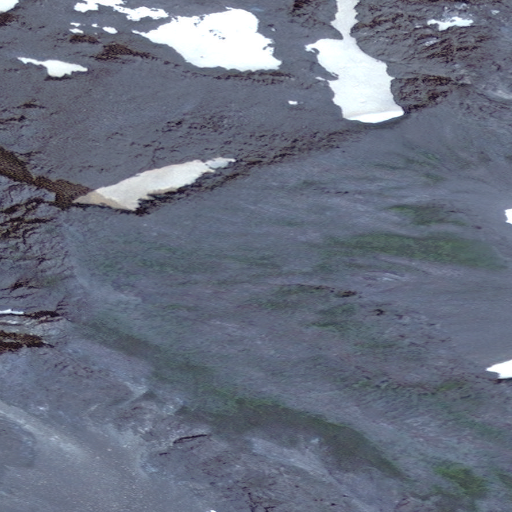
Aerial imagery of mountain in Alaska named Cupola Peak containing only unknown